Aerial crown-view tile of a tropical tree (Barro Colorado Island, Panama), acquired 20241216:
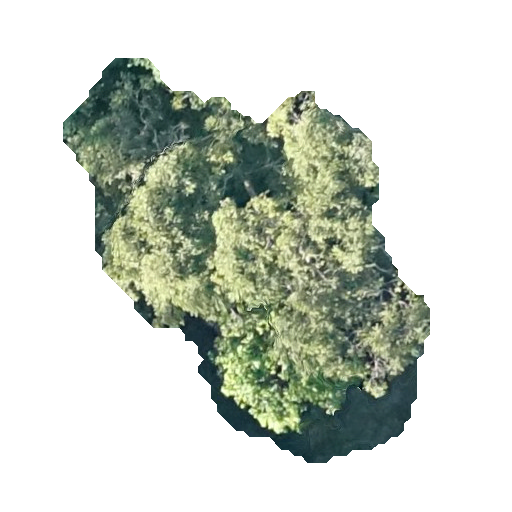
Species: Astronium graveolens
GBIF accepted scientific name: Astronium graveolens
Crown area: 131.108 m²